Question: I use Vaadin in my project, currently i'm having a problem with it. It's CSS/HTML problem and i'm not aware how can i fix it...
So the situation looks like that:
I've got HTML structure (CustomLayout) which looks like that:
'''
<table>
<tr>
<td location="loc11"></td>
<td location="loc12"></td>
</tr>
<tr>
<td location="loc21"></td>
<td location="loc22"></td>
</tr>
(...)
</table>
'''
I'm inserting data into td with location="xxx", the data is in some locations not everyone. CSS looks like that:
'''
table.metric_table_layout tr td {
border-bottom: 1px dotted grey !important;
}
'''
And here's the problem:

If the td is empty, i have borders that completly ruined my layout.
Could someone give me some CSS (that will works also in IE 7+) to fix this ?
I don't want to use JS, so i'm not sure if i can handle this with only CSS?
Thx
tzim
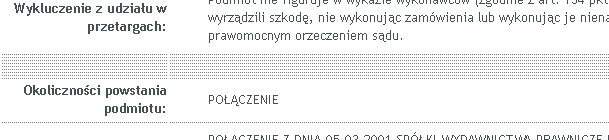
Answer: Try to add:
'''
table.metric_table_layout {
border-collapse:separate;
empty-cells:hide;
}
'''
But in IE8 there has to be a '!DOCTYPE' definition.